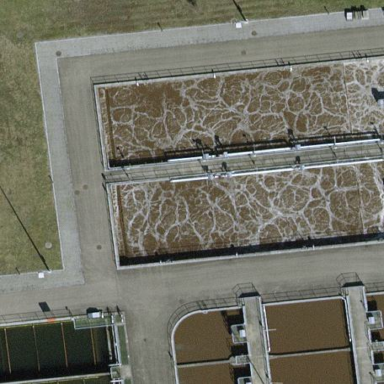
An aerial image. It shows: Reservoir containing wastewater.